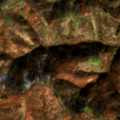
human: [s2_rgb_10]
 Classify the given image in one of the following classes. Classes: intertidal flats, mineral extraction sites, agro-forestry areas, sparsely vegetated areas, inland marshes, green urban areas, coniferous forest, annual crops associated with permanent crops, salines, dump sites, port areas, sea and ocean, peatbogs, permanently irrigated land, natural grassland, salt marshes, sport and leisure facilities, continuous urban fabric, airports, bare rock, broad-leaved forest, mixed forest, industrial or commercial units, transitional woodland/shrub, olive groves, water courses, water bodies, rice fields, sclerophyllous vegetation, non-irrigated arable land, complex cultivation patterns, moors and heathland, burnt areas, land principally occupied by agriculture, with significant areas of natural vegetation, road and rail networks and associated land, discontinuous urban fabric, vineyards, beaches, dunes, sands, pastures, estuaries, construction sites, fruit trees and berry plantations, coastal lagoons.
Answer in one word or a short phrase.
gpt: land principally occupied by agriculture, with significant areas of natural vegetation, broad-leaved forest, transitional woodland/shrub